Question: Consider the following code:
'''
from bs4 import BeautifulSoup
data = "<test>test text</test>"
soup = BeautifulSoup(data)
print(soup.find(text=re.compile(r'test$')))
'''
It is missing an 'import re' line and would fail with a 'NameError' without it.
Now, I'm trying to use 'PyCharm''s <URL>: focusing on 're' and hitting 'Alt+Enter', which opens up the following popup:

Now, if I choose 'Import 're'' option, Pycharm would insert the new import line at the top of the script:
'''
import re
from bs4 import BeautifulSoup
data = "<test>test text</test>"
soup = BeautifulSoup(data)
print(soup.find(text=re.compile(r'test$')))
'''
Looks almost good, except that it doesn't follow <URL>:
> Imports should be grouped in the following order:- standard library imports - related third party imports - local application/library specific imports You should put a blank line between each group of imports.
In other words, there is a missing blank line between the two imports:
'''
import re
from bs4 import BeautifulSoup
'''
---
Question is: is it possible to tell Pycharm to follow the PEP8 guidelines and insert a new-line between the lines with different import types on auto-import?
---
As a workaround, I'm calling <URL> after that organizes the imports correctly.
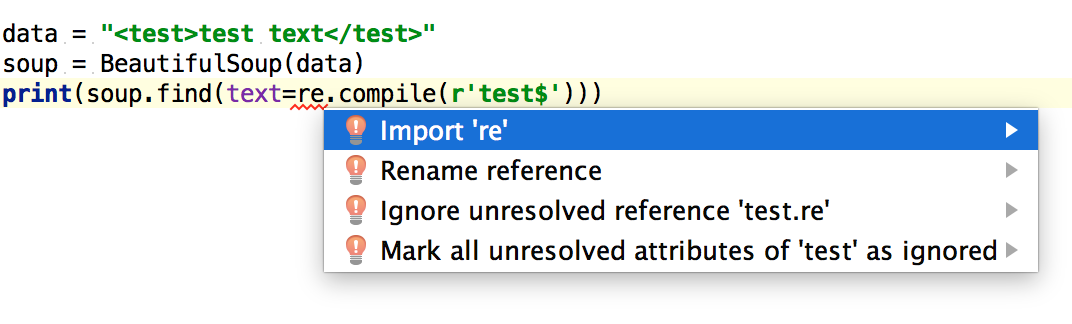
Answer: You can't. Reason is PyCharm doesn't tell you that you have violated any PEP8 Guidelines if you do that or any import statements at all. One, your PyCharm is outdated (newest version is 4.0.2/4.2) or second, your PyCharm seems to be having a bug, thus giving reason to file a bug report. If you can try to download PyCharm to try to fix the bug. If that doesn't work, file a bug report or make a habit of making a blank line between your statements. Hope this answers your question! Oh, it does not matter whether you use from, import, or both type of statements.